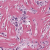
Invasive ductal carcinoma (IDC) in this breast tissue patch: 1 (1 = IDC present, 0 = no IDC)